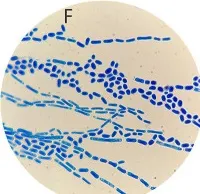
Budding spores and arthrospores on T. Asahii lactophenol cotton blue stain, x1000.
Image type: pathology (gram)